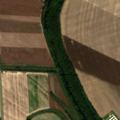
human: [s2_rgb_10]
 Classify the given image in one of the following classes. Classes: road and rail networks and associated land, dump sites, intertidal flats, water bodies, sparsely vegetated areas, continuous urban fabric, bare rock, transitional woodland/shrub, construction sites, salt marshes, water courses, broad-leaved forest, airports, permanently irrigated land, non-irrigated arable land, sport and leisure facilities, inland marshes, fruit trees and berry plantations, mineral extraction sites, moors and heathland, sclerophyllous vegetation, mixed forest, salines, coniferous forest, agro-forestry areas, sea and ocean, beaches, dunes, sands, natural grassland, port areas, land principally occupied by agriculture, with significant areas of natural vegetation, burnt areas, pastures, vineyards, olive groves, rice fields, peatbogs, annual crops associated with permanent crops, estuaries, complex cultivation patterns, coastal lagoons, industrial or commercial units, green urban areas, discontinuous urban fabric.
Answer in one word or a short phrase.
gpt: non-irrigated arable land, broad-leaved forest